Question: I have found an excel file online that helps with the calculations of a Drugs Half-life and helps to determine how much of the given drug is likely to remain in ones system based on
- 'Hal-life Hour Number'- 'The quantity of the Drug taken per dose'- 'how much is in your system from previous doses'
Below is a screenshot of the Excel file showing both the Output with the calculations already performed and also shows the actual Math that is involved for each day...
- - -

---
Ok so I am not that knowledgeable with Math outside of basic Addition, Subtraction, Multiplication, and Division I do not know much more then that.
My goal is to create a tool similar to this Excel file but with PHP, I am not sure how to do so but I think all the answers are right here in the image above as far as the math portion.
Looking at 'D3' I can see that it takes...
1. D2's value which is 30 in the Image
2. It then Adds C3's value
3. Then Multiplies that by 1/2
4. I am not sure what the ^ does though?
5. Then it Divides 24 hours by D6 which holds the Hour Number
In my PHP I would like to have a Function that I can pass an array of Data, so let's say I pass in an Array with...
- - '30''0''30''0''0''0''0'-
This function would then return an array with the data for each day, should show the remaining mg in one's system for each day, I can then use this data result to build charts, graphs, or simply a List
I would appreciate any help to get me started, I think I can pull this off on my own but I need help getting the math portion 100%, above I break down the equation as I see it, please help me understand better for example I am not sure what '^' does in the equation or how to do it in PHP
I hope my question is not too vague, I will come back with more specific once I get a good start on this but please help if you can so far, thank you for reading.
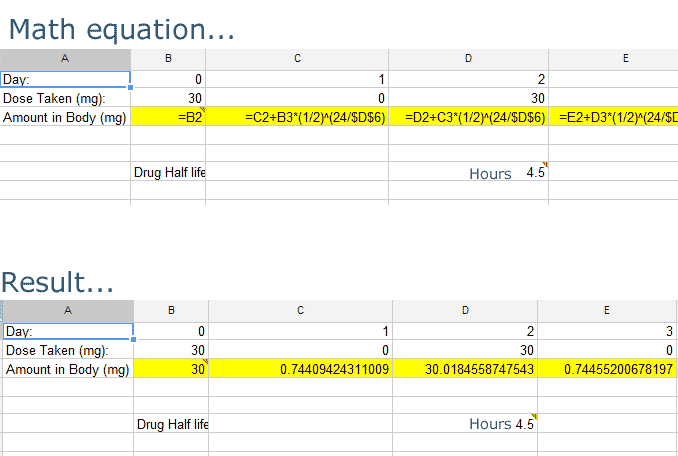
Answer: '''
function calcHalfLife( $mgTaken , $drugHalfLifeHours , $day ) {
//total number of half-lifes elapsed
$total_half_lifes = ($day * 24) / $drugHalfLifeHours;
//total reduction in dosage
$reductionFactor = pow( 0.5 , $total_half_lifes );
//return the current dosage in the person's system
return round( $mgTaken * $reductionFactor , 2 );
}
'''
The above function should do the trick. Pass in the MG dosage taken, the number of hours for that drug's half-life, and the number of days since the dosage.
The function calculates the number of half-lifes experienced by the drug by taking the number of days * 24 hours in a day and dividing that by the total number of hours it takes for a half-life of that drug. This is the number of times the drug's dosage would be cut in half.
It then takes 0.5 (50% as a decimal) and increments it to the power of the total number of half lifes experienced by the drug. So 1 half life would be 0.5, 2 would be 0.5 * 0.5 = 0.25 etc etc. This is the decimal representation of the percentage of the drug left in the person's system.
It then multiplies that remainder by the original amount taken and rounds it off to 2 decimal places. The return floating point value will be a representation of the remaining MG dosage of the drug in the person's system.
If you're looking to build a function/system that allows you to calculate a daily dosage of that drug (ie: the person takes the same dosage each day as opposed to once) that is a very different formula and function, but the basic principle is the same as the one I wrote for you here.
Good luck ;)